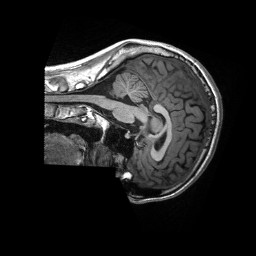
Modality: T1w
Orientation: sagittal
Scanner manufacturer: siemens
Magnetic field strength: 3 T
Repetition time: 2.3 s
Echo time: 0.00232 s